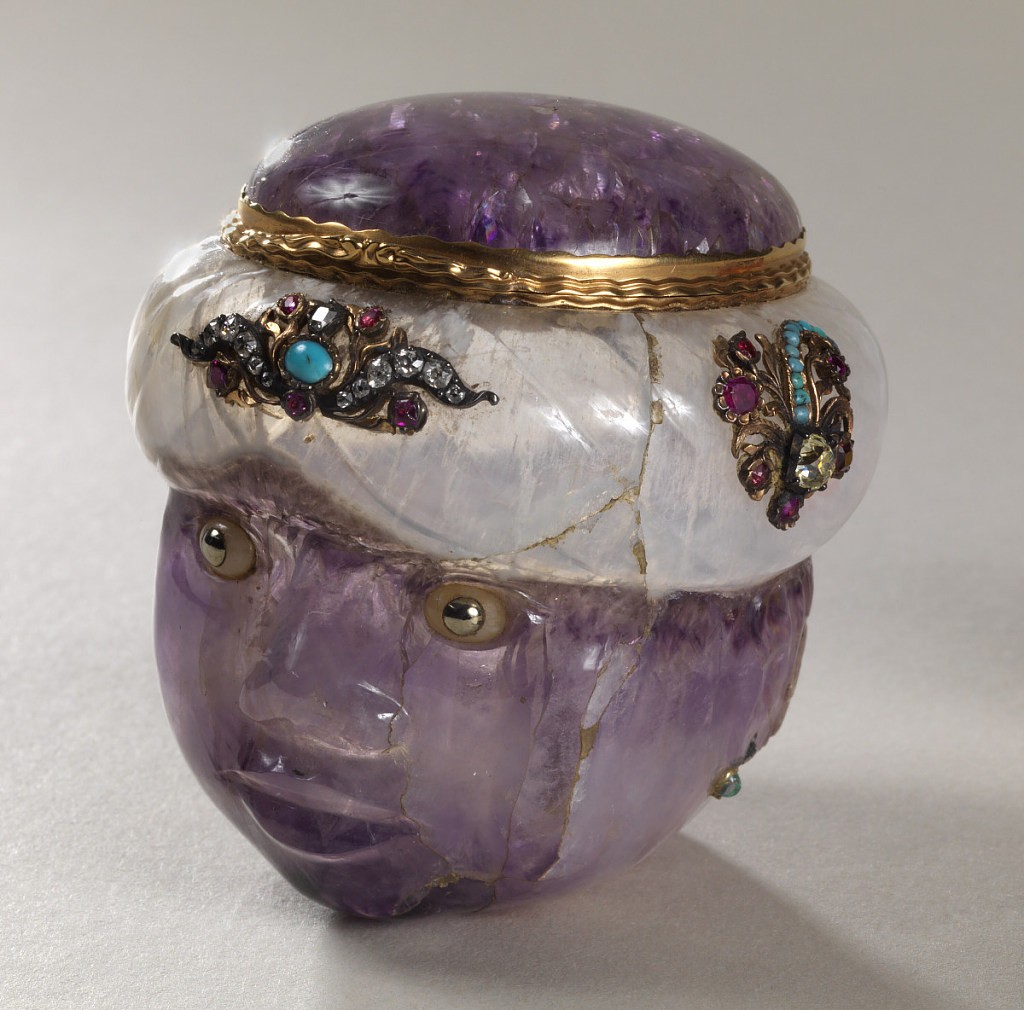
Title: Snuff Box in Shape of a Moor's Head
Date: mid-18th century
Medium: amethyst, gold, silver, diamonds, rubies, emeralds, turquoise, moonstone, platinum
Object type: snuff box
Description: Box in form of a Moor's head; hinged cover; box and cover carved from single pieces of amethyst quartz in such a way that the natural white portions of the stone form the turban; surface highly polished except that hair is mat cut; eyes of moonstone with platinum (?) pupils at front and on left side of turban, applied floral ornaments set with rubies, turquoise and diamonds in gold and silver mounts; earrings each set with a rose diamond and small cabochon emerald; gold rims of box and cover carved with flame moldings and small scrolled thumb-piece.